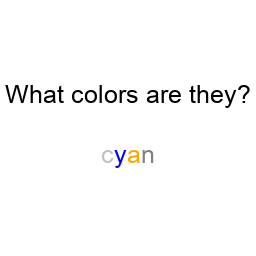
Color: silver, blue, orange, gray
Color name shown: cyan
Background color: white
Question text color: black